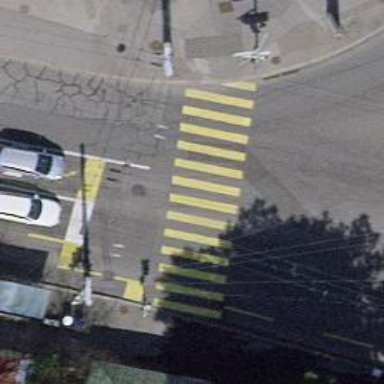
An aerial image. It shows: Road crossing with traffic signals.